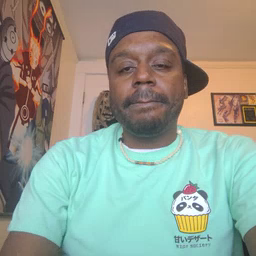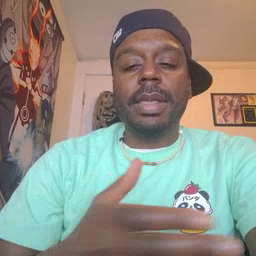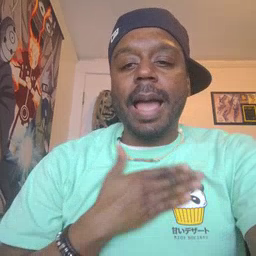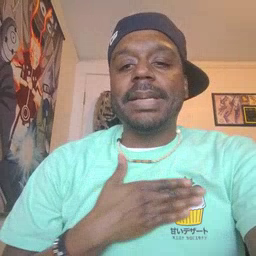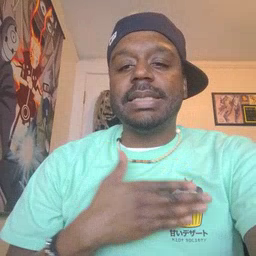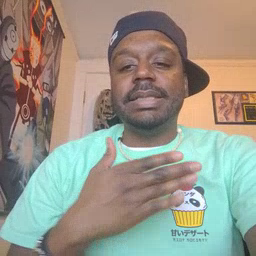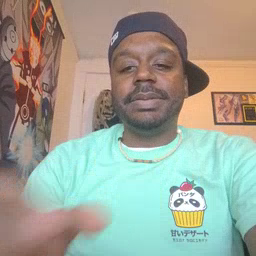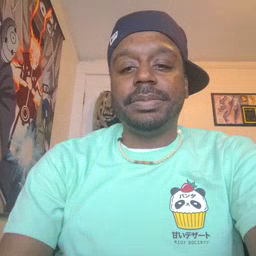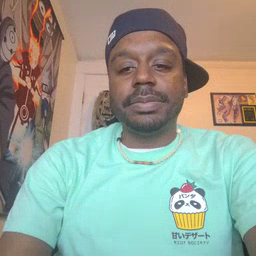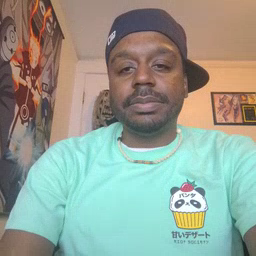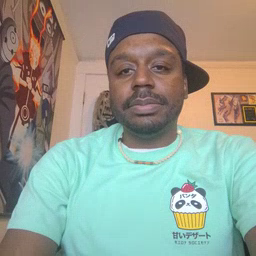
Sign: happy